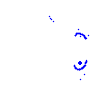
Particle: proton